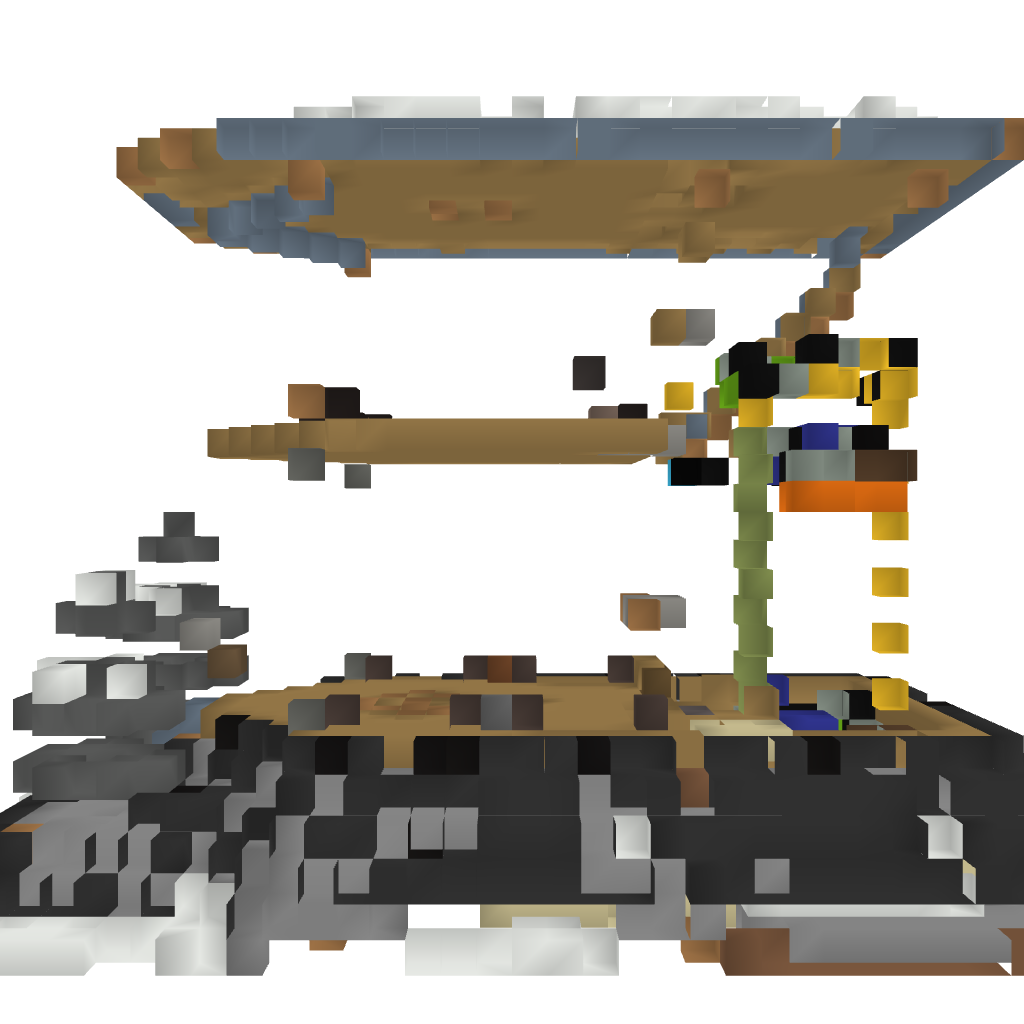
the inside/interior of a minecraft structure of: big woodem house